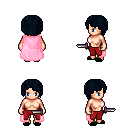
a pixel art fantasy rpg character, female body template, human, light skin, pink cape, red pants, raven pageboy hairstyle, black slippers, dagger, four views (front, back, left, right), 2x2 character sprite sheet, small pixel art, hard edges, no anti-aliasing